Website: bh-photo
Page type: store-pickup
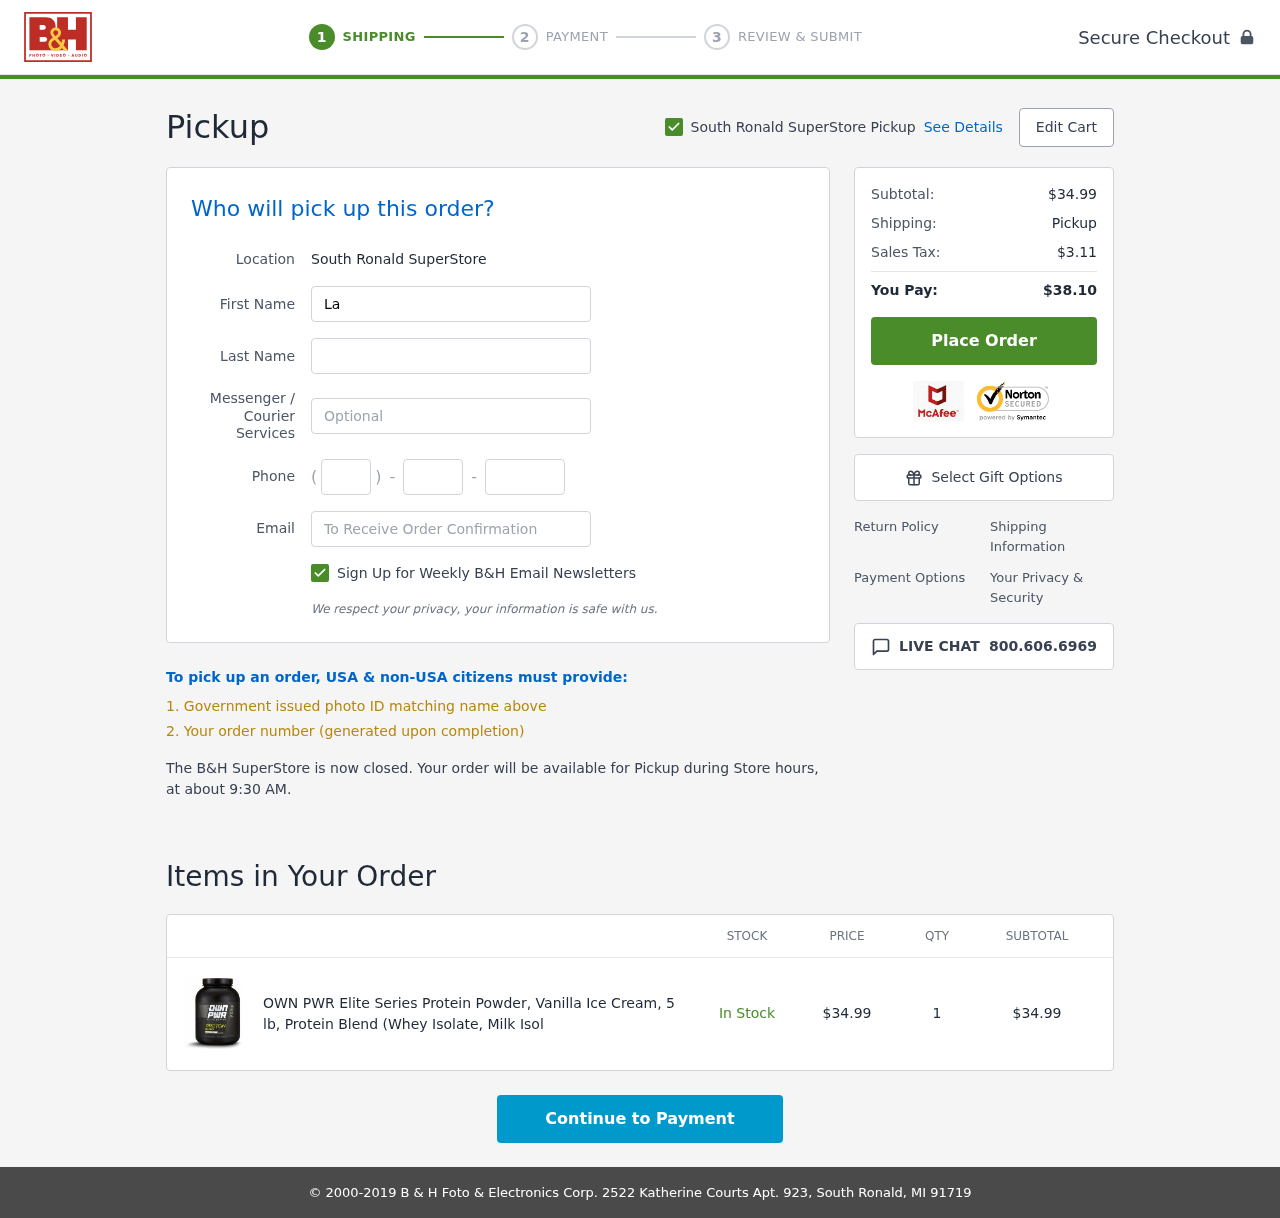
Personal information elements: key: PII_EMAIL
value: laura.chung@yahoo.com
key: PII_FIRSTNAME
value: Laura
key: PII_LASTNAME
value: Chung
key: PII_LOCATION1_CITY
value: South Ronald SuperStore Pickup
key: PII_LOCATION1_CITY
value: South Ronald SuperStore
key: PII_PHONE_AREA
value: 850
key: PII_PHONE_PREFIX
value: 758
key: PII_PHONE_SUFFIX
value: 4418
Product elements: key: PRODUCT1_NAME
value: OWN PWR Elite Series Protein Powder, Vanilla Ice Cream, 5 lb, Protein Blend (Whey Isolate, Milk Isol
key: PRODUCT1_PRICE
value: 34.99
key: PRODUCT1_QUANTITY
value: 1
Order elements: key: ORDER_SUBTOTAL
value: $34.99
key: ORDER_TAX
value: $3.11
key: ORDER_TOTAL
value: $38.10